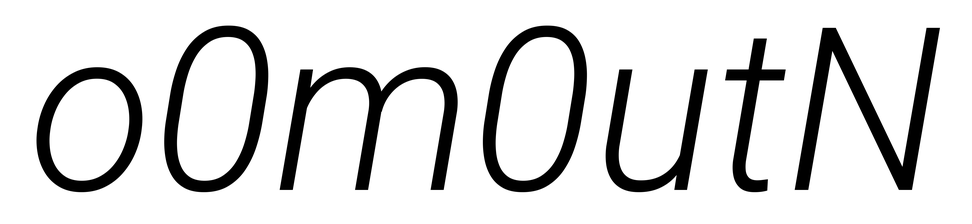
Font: Roboto-Italic_Light_Italic